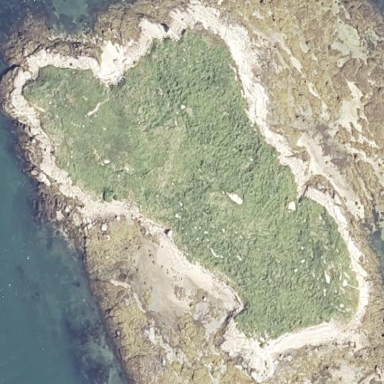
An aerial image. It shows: Island with natural coastline.